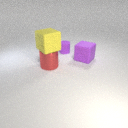
small purple rubber cylinder to the left of large purple rubber cube